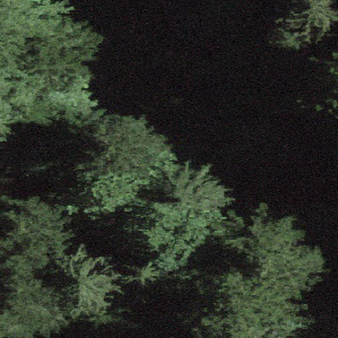
Label: other